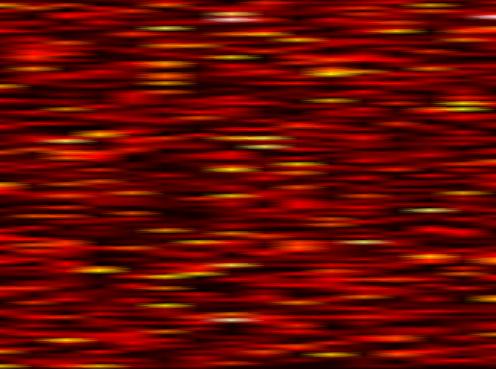
Label: OFDM